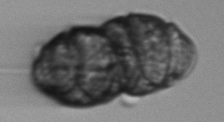
Label: Margalefidinium